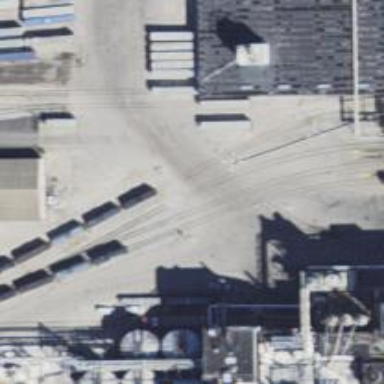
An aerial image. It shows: Rail spur service.